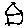
Label: house